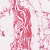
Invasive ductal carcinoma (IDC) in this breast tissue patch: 0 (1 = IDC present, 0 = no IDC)